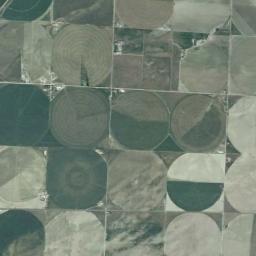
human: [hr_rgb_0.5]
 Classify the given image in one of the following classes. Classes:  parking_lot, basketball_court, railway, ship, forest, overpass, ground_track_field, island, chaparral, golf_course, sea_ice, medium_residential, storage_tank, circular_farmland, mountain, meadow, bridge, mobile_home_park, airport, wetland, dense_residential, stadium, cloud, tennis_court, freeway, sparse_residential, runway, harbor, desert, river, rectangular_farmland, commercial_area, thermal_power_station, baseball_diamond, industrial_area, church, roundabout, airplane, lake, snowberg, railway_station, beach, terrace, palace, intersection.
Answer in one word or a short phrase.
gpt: circular_farmland